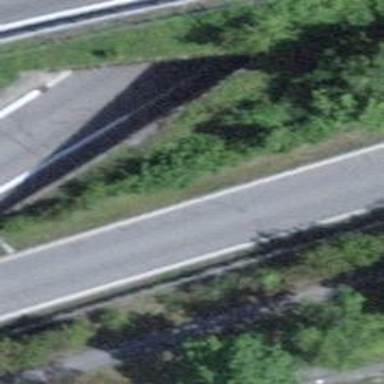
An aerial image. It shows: Retaining wall.